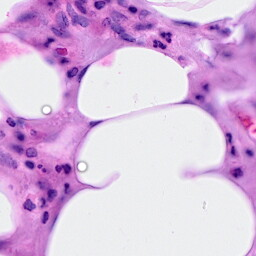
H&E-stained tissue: Breast